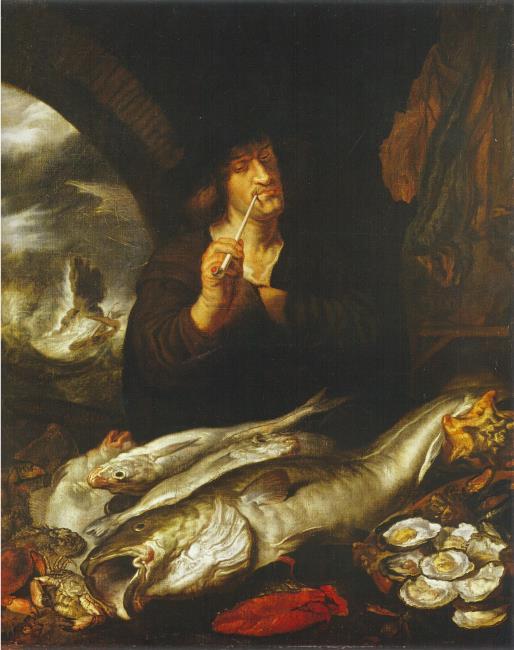
Title: Allegorie of March
Artist: Joachim von Sandrart (I)
Earliest date: 1642
Latest date: 1688
Genre: painting
Iconography: Tobacco
Keywords: allegory, March, one human figure, pipe, smoking (activity), fish (guide term), oyster, starfish (Asteroidea), crab, background view of sea, storm, ship